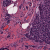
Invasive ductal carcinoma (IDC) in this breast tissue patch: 1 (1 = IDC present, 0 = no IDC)